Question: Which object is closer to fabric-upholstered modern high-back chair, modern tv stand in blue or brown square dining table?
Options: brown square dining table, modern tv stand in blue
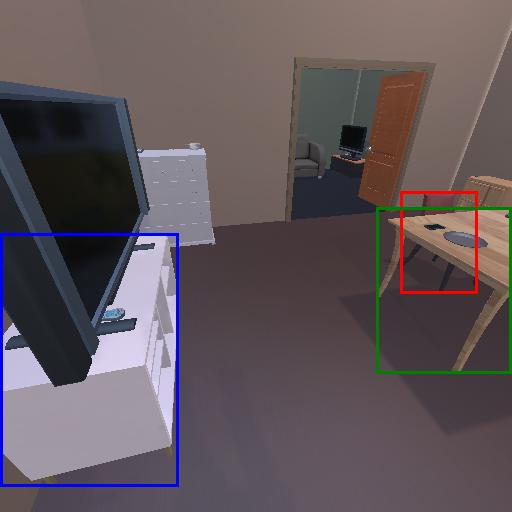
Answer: brown square dining table